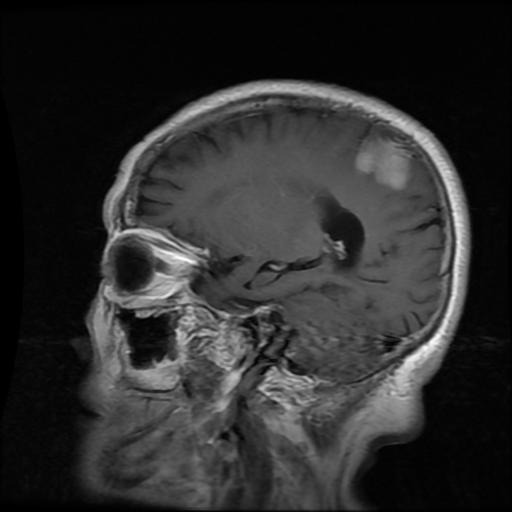
Label: meningioma